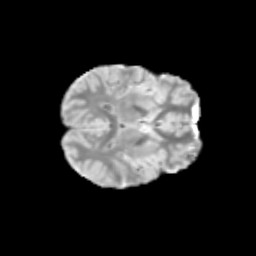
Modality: T2w
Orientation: axial
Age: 12
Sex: male
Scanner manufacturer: siemens
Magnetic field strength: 3 T
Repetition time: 3.8 s
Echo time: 0.07 s